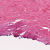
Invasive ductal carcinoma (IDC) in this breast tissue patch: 0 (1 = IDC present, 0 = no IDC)